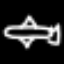
Label: airplane